Field crop: maize
Growth stage: 2
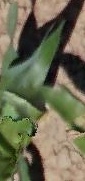
Species: maize